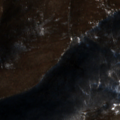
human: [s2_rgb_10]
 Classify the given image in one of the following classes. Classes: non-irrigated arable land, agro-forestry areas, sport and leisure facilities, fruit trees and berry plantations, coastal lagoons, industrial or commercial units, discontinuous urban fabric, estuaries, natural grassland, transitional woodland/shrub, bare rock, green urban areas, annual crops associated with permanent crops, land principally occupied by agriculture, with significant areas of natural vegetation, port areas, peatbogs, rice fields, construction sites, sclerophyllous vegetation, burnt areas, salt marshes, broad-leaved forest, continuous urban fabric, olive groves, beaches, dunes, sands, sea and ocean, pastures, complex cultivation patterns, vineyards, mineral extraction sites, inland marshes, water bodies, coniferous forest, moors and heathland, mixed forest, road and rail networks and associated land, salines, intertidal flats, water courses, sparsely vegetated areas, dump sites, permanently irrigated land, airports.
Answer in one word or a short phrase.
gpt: broad-leaved forest, natural grassland, transitional woodland/shrub